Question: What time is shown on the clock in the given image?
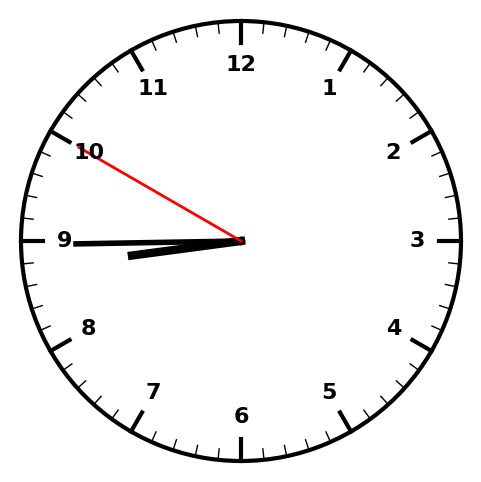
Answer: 08:44:50